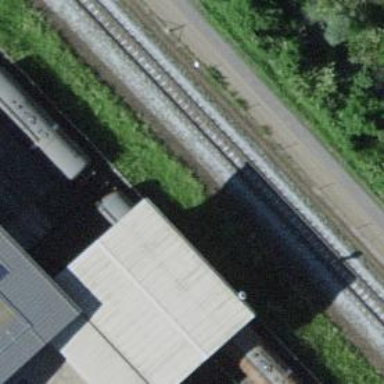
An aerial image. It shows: View of roof of building.